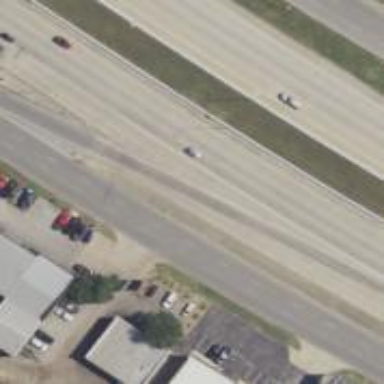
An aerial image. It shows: Secondary road with asphalt surface and frontage road.